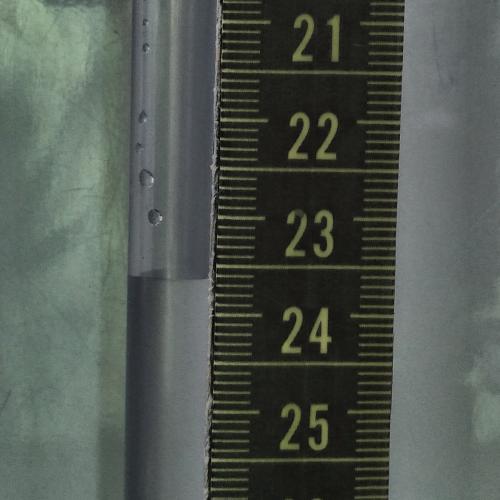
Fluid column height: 23.6 cm